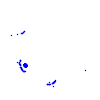
Particle: pion